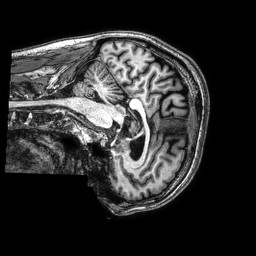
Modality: T1w
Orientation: sagittal
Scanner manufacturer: philips
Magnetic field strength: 3 T
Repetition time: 0.008 s
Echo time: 0.003548 s